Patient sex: M
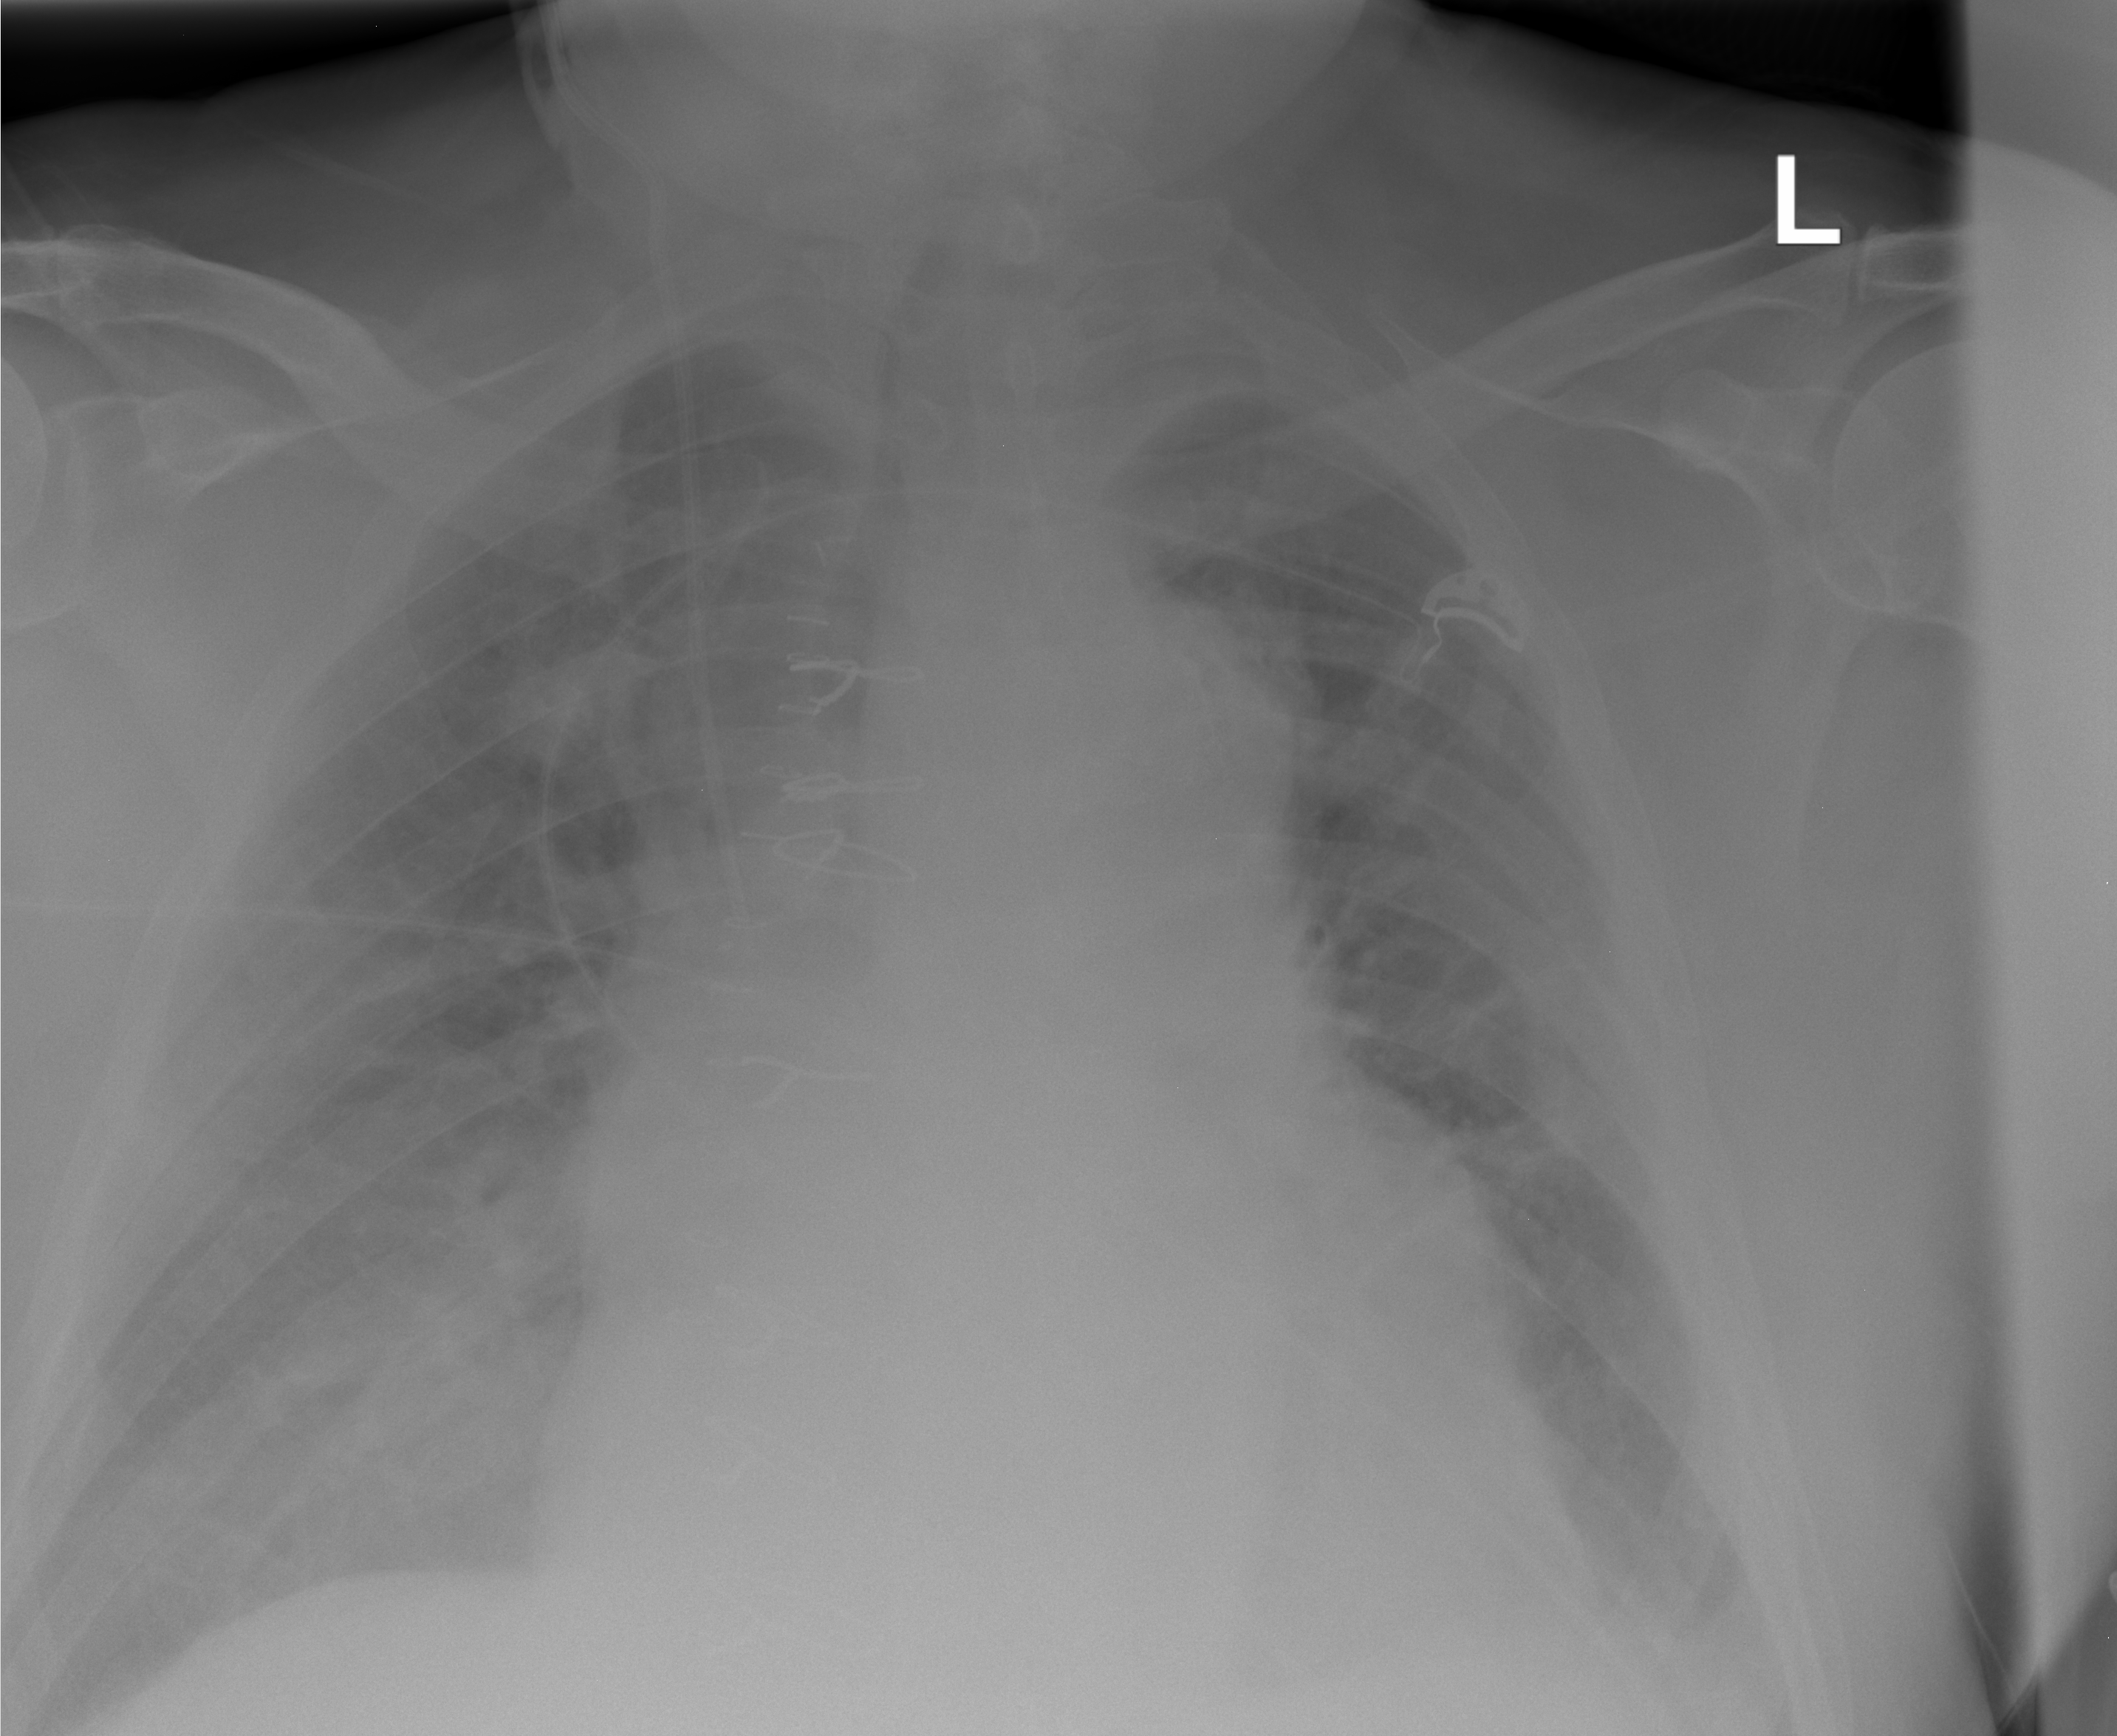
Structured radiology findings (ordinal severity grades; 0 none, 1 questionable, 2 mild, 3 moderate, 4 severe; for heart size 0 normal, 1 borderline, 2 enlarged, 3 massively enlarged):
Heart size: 2
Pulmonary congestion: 3
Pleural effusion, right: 2
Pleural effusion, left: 2
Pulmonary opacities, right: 2
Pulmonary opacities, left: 0
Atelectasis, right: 2
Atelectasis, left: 2